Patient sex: M
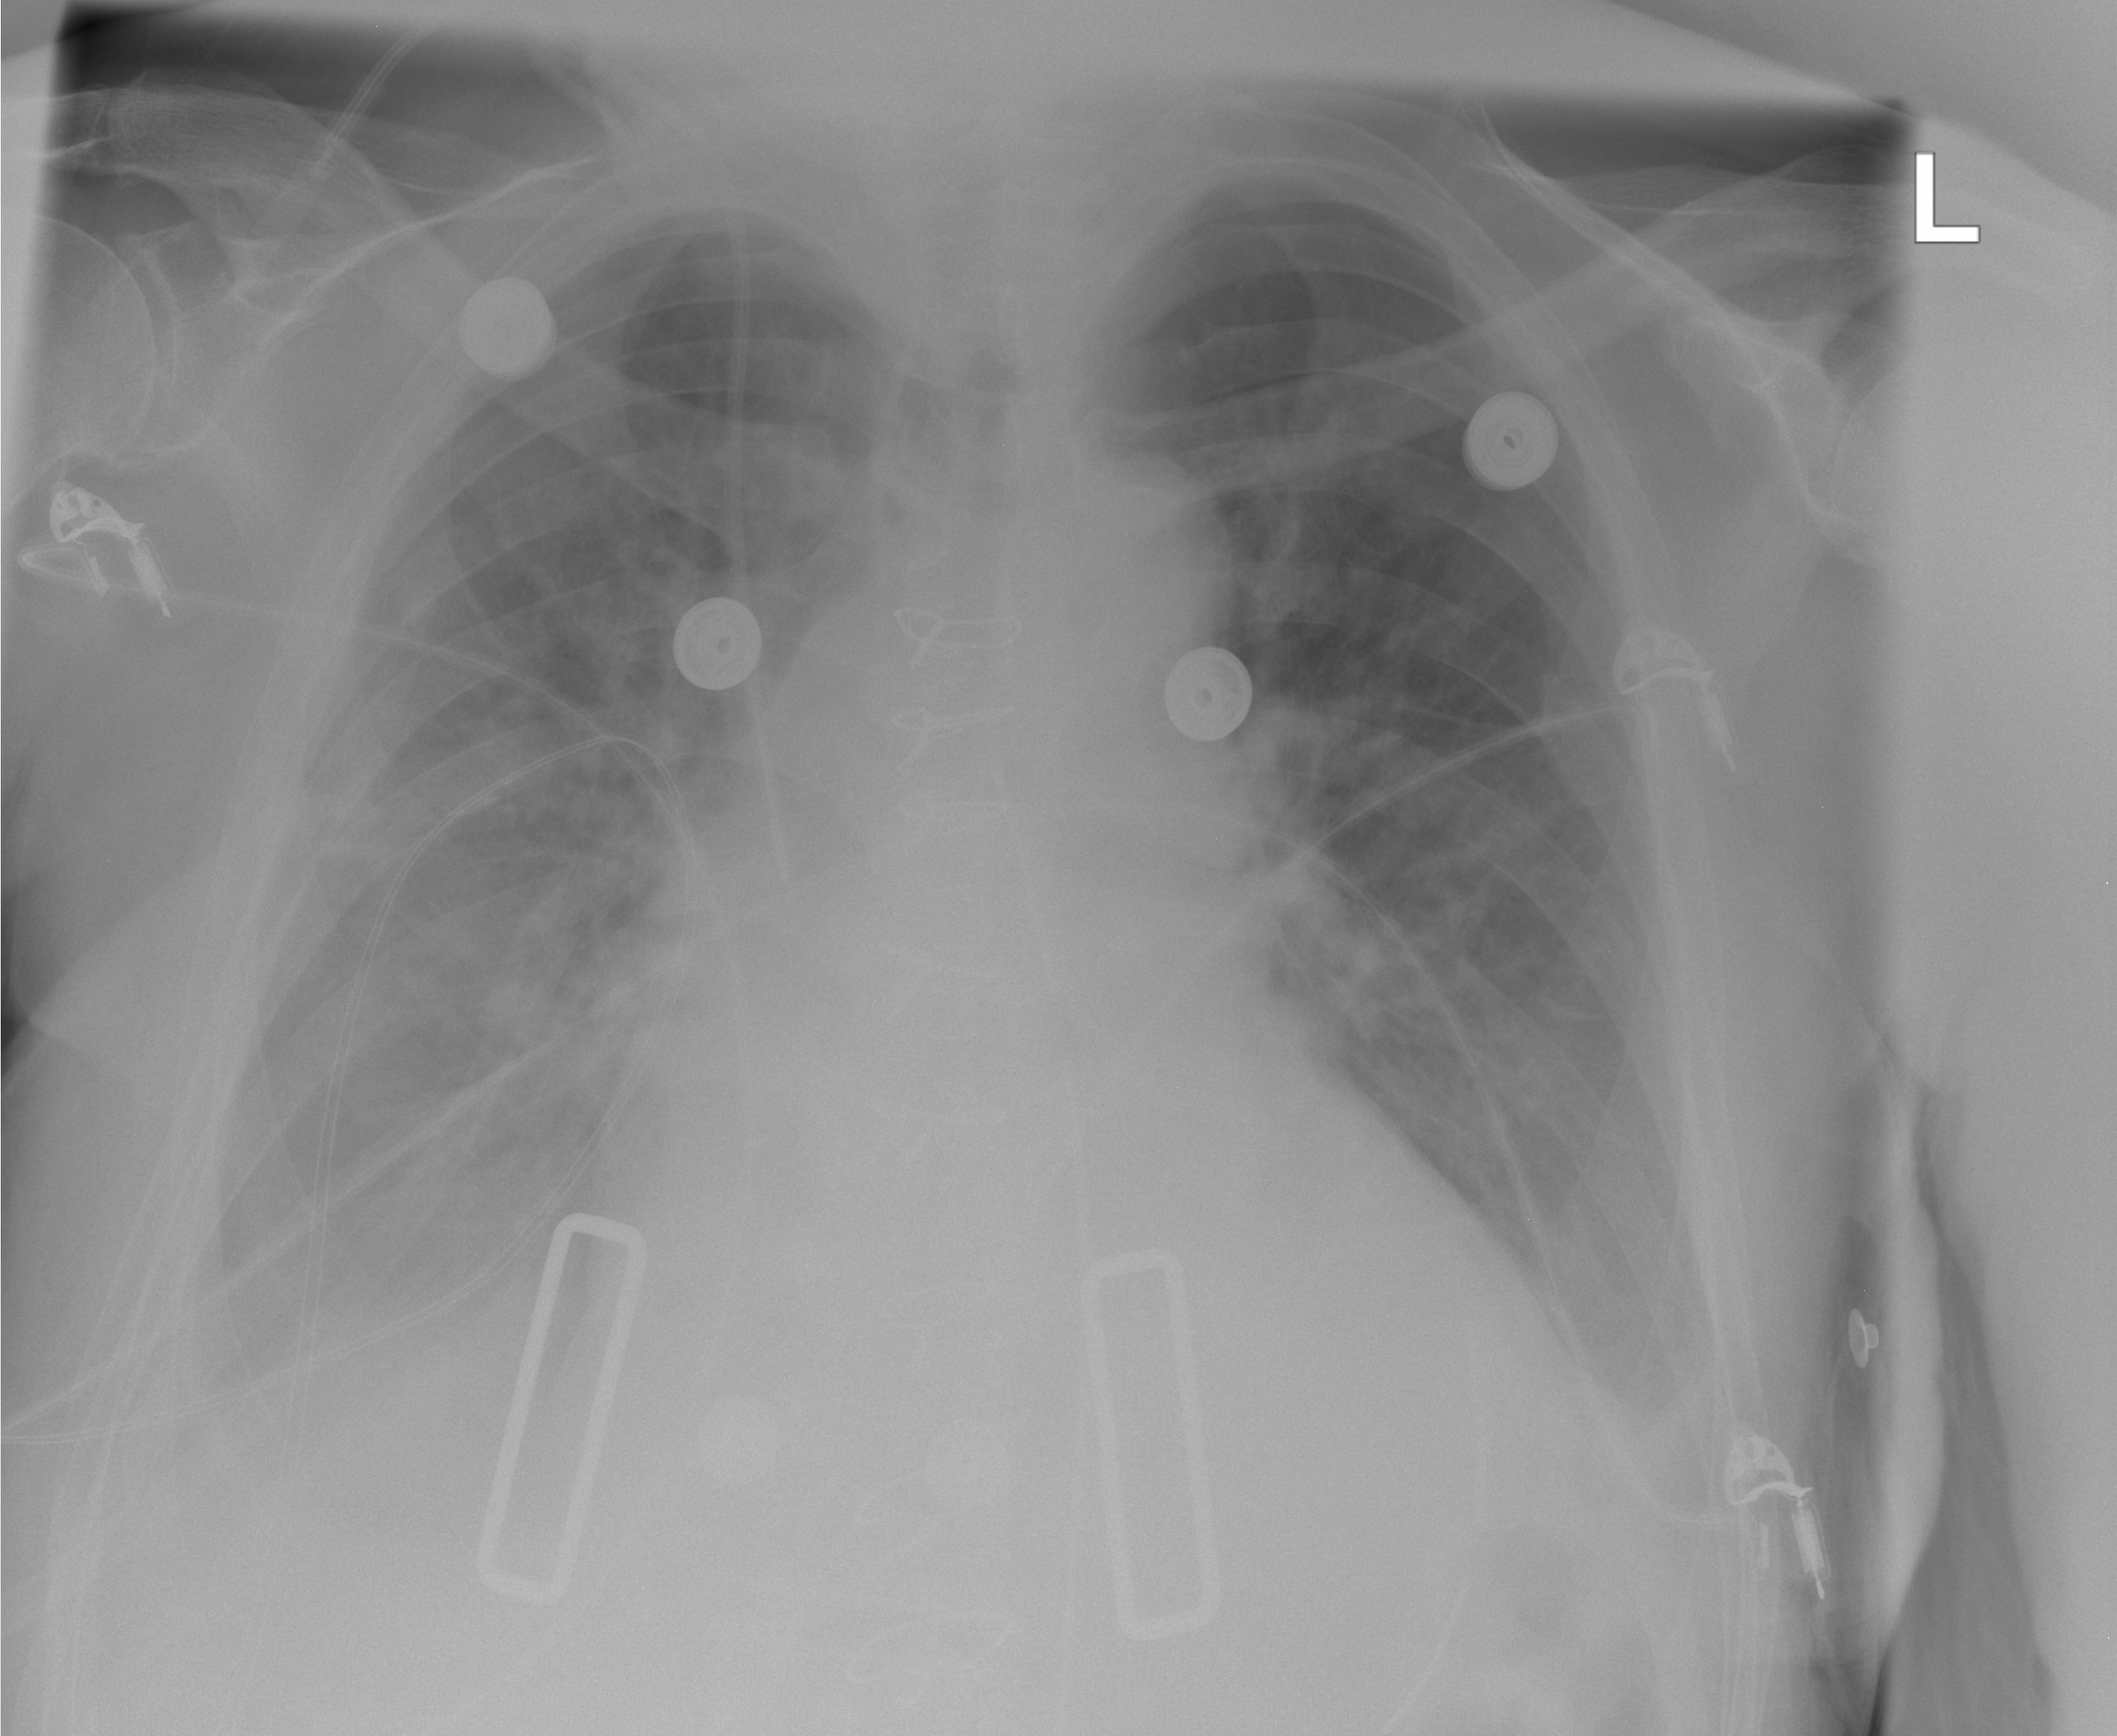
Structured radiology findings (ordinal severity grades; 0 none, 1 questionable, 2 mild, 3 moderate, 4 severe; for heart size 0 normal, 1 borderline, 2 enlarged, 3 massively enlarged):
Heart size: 2
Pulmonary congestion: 2
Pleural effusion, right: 2
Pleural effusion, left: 1
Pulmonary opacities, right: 0
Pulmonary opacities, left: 0
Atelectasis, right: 1
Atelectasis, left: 1